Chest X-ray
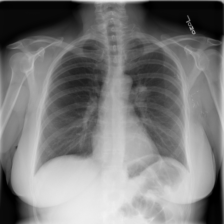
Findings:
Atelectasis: negative
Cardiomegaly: negative
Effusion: negative
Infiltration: negative
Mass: positive
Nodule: negative
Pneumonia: negative
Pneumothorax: negative
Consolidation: negative
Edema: negative
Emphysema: negative
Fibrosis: negative
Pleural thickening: negative
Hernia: negative